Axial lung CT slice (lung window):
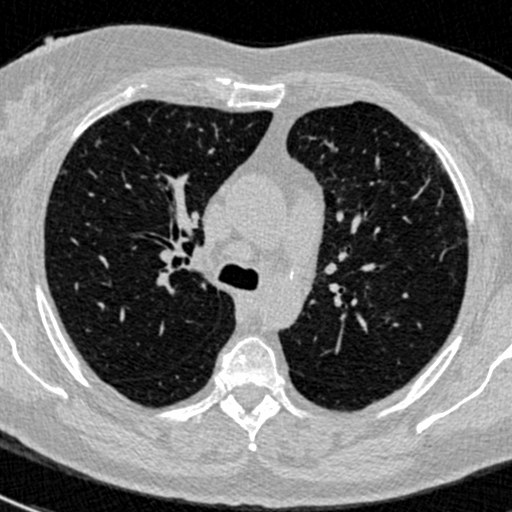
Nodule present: no